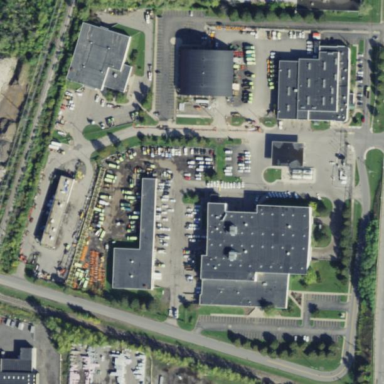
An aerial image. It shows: Utility area.